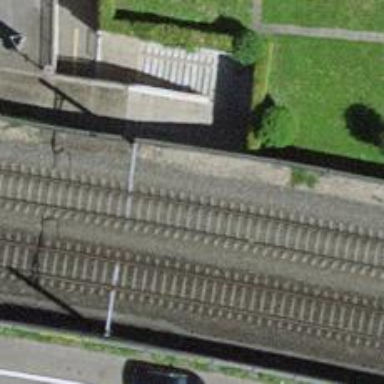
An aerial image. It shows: Road with steps.